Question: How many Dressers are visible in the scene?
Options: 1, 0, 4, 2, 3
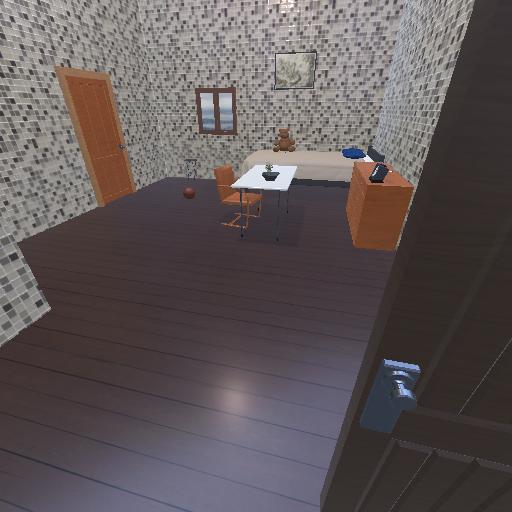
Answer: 1